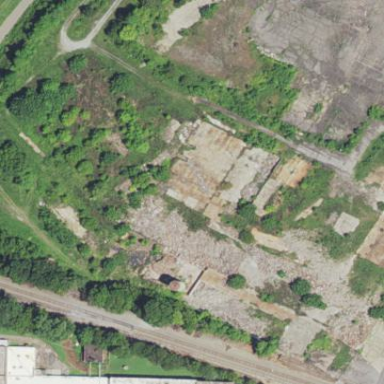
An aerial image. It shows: Historic factory.